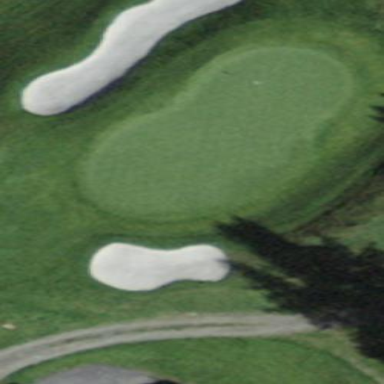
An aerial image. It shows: Golf green.